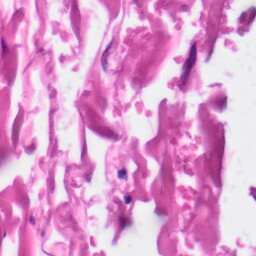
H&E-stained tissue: Skin